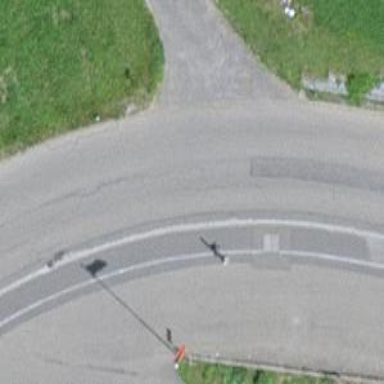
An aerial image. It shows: Public transport stop position.